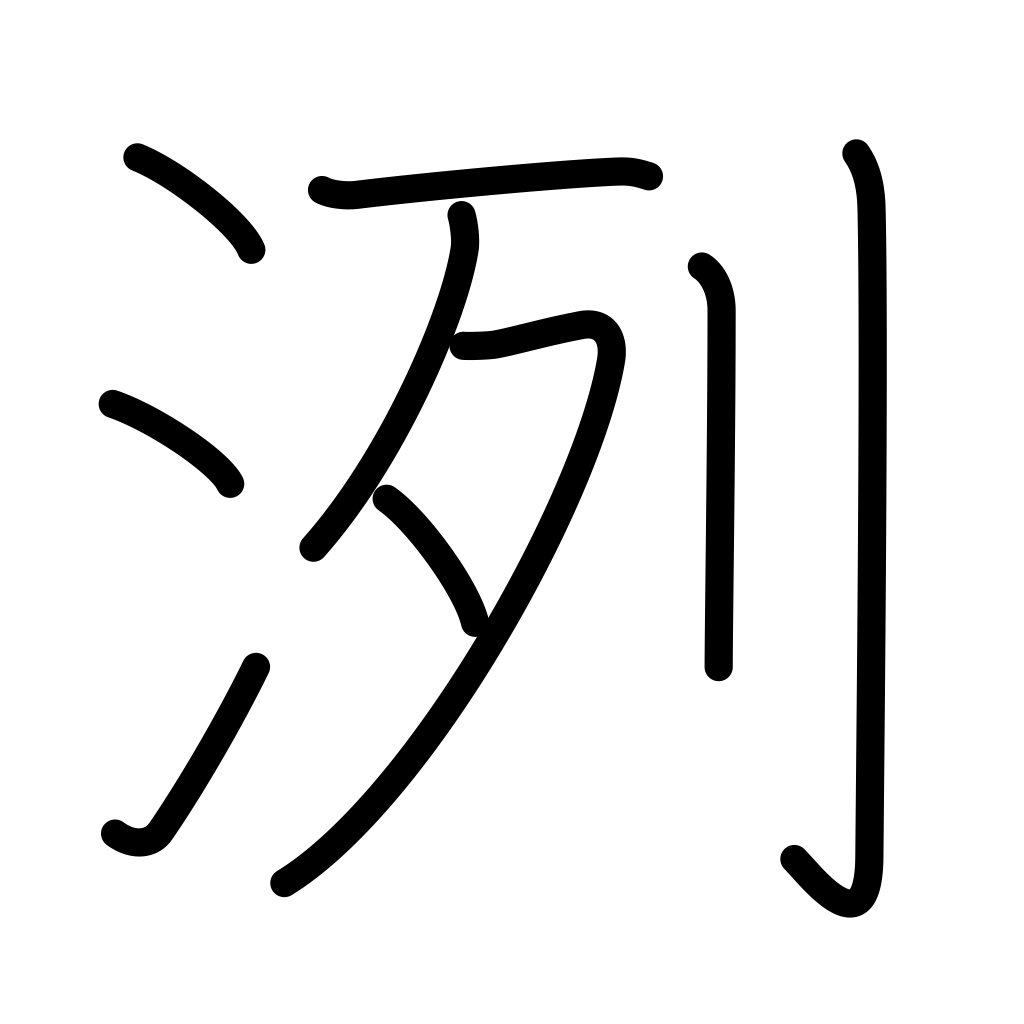
Meaning: pure